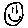
Label: smiley face